Interaction volume radius: 5 \u00c5
Interaction volume height: 20 \u00c5
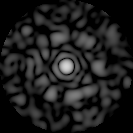
Disorder parameter: 0.7912